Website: crate-barrel
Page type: payment
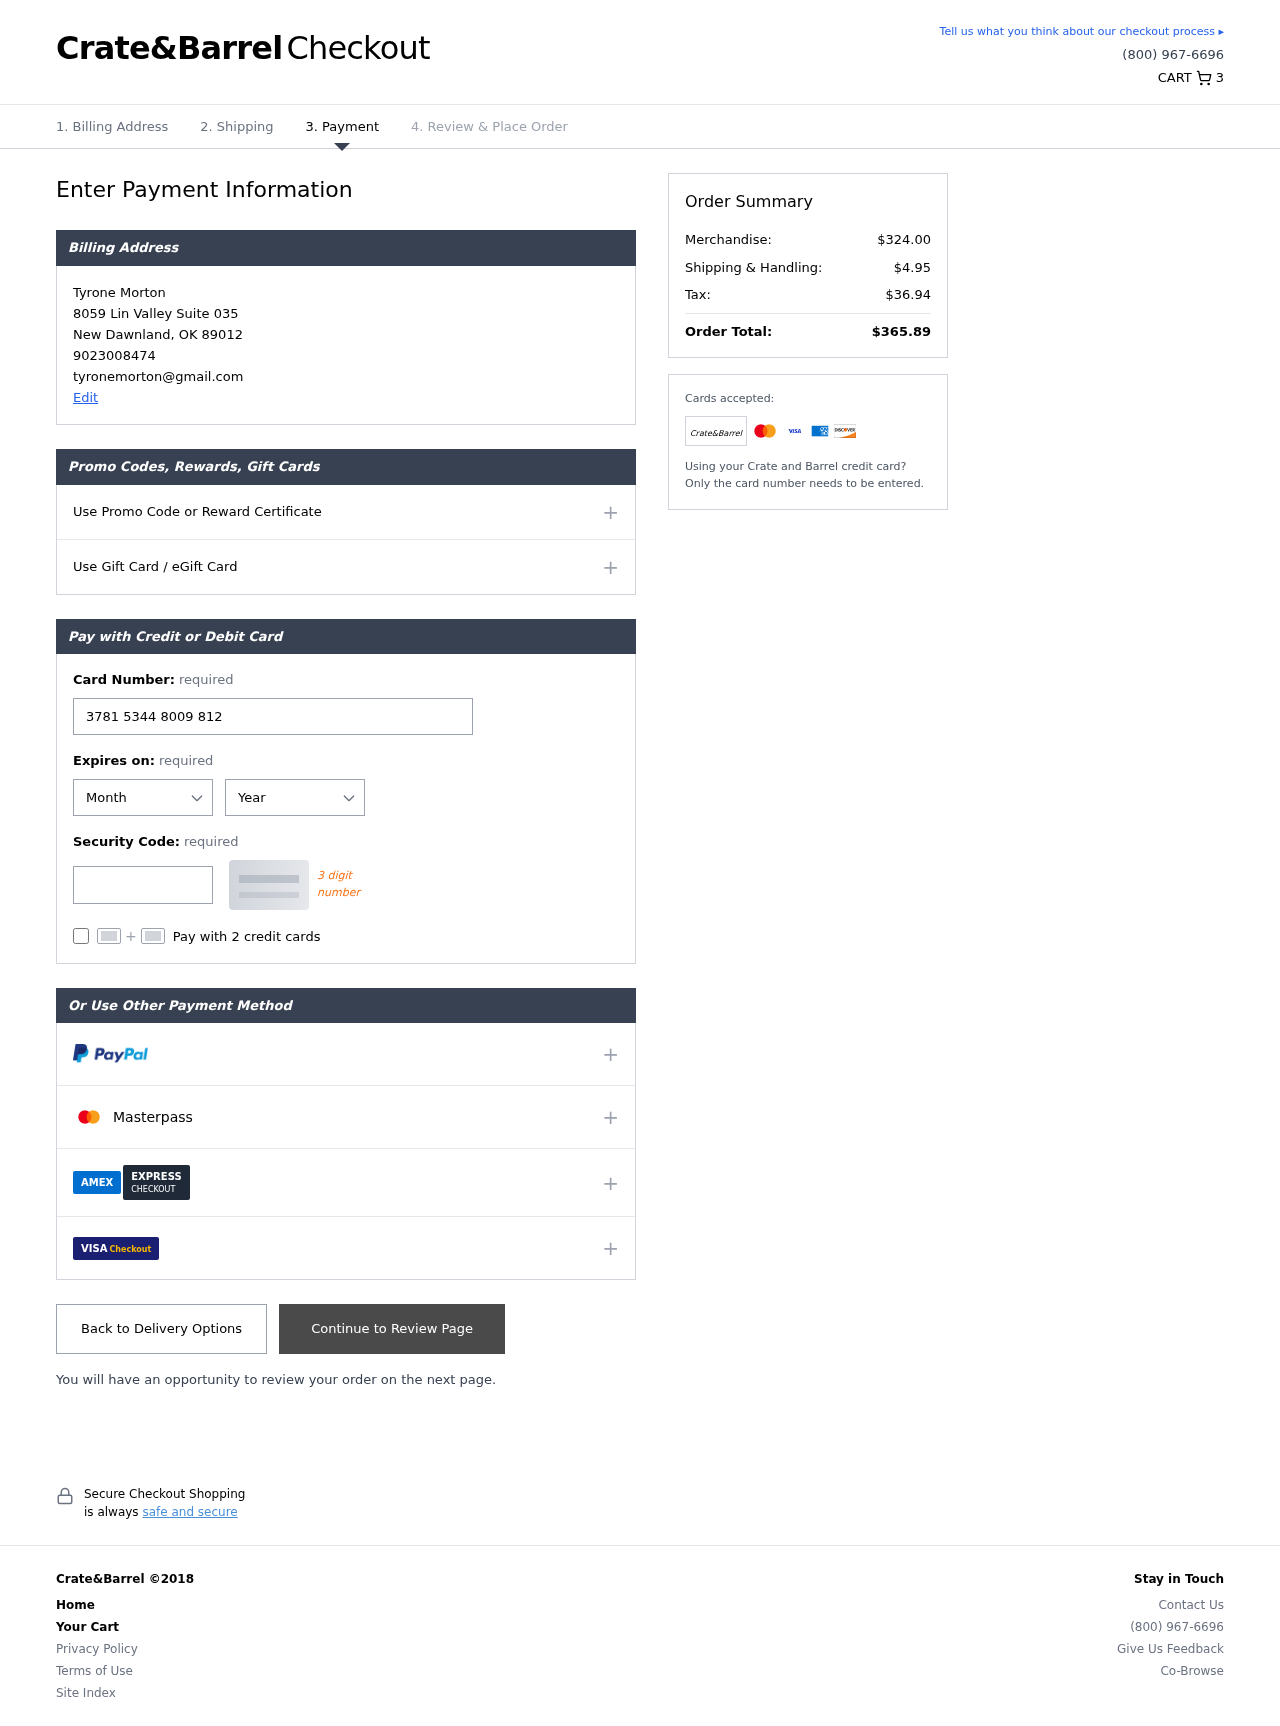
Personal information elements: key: PII_CARD_CVV
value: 7907
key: PII_CARD_EXPIRY_MONTH
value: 06
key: PII_CARD_EXPIRY_YEAR
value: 26
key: PII_CARD_NUMBER
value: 3781 5344 8009 812
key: PII_CITY
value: New Dawnland
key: PII_EMAIL
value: tyronemorton@gmail.com
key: PII_FULLNAME
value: Tyrone Morton
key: PII_PHONE
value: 9023008474
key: PII_POSTCODE
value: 89012
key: PII_STATE_ABBR
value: OK
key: PII_STREET
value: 8059 Lin Valley Suite 035
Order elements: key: ORDER_NUM_ITEMS
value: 3
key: ORDER_SUBTOTAL
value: $324.00
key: ORDER_SHIPPING_COST
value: $4.95
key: ORDER_TAX
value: $36.94
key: ORDER_TOTAL
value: $365.89